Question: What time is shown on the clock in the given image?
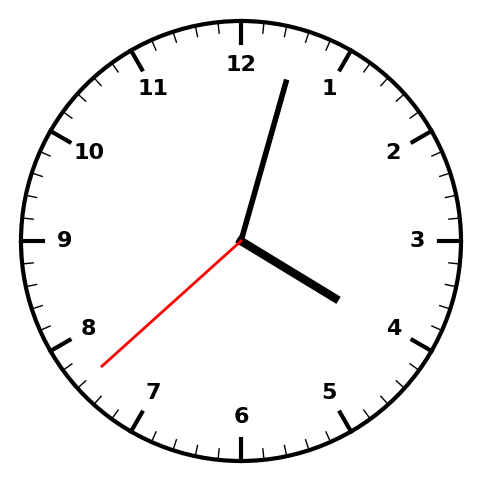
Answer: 04:02:38